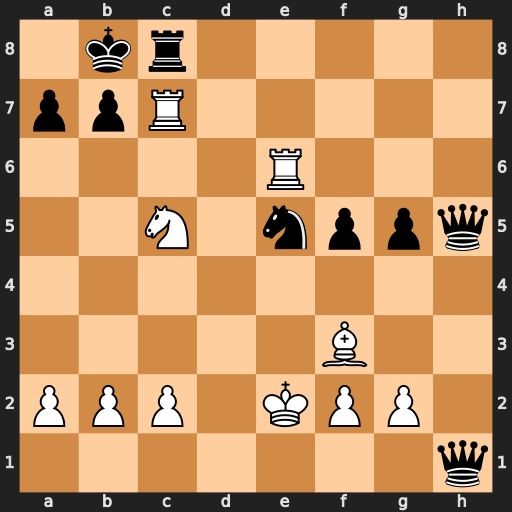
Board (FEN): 1kr5/ppR5/4R3/2N1nppq/8/5B2/PPP1KPP1/7q
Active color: w
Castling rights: -
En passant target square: -
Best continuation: Rxb7+ Ka8 Rb8+ Kxb8 Na6#